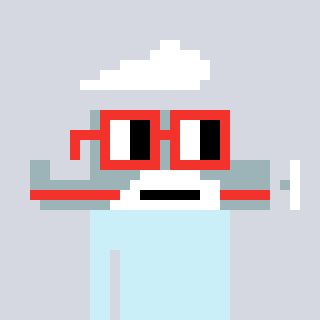
a pixel art character with square red glasses, a plane-shaped head and a cold-colored body on a cool background